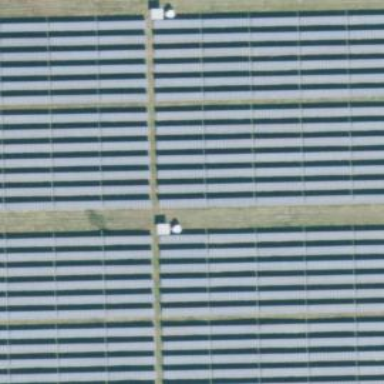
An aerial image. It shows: Solar power generator with photovoltaic panels.